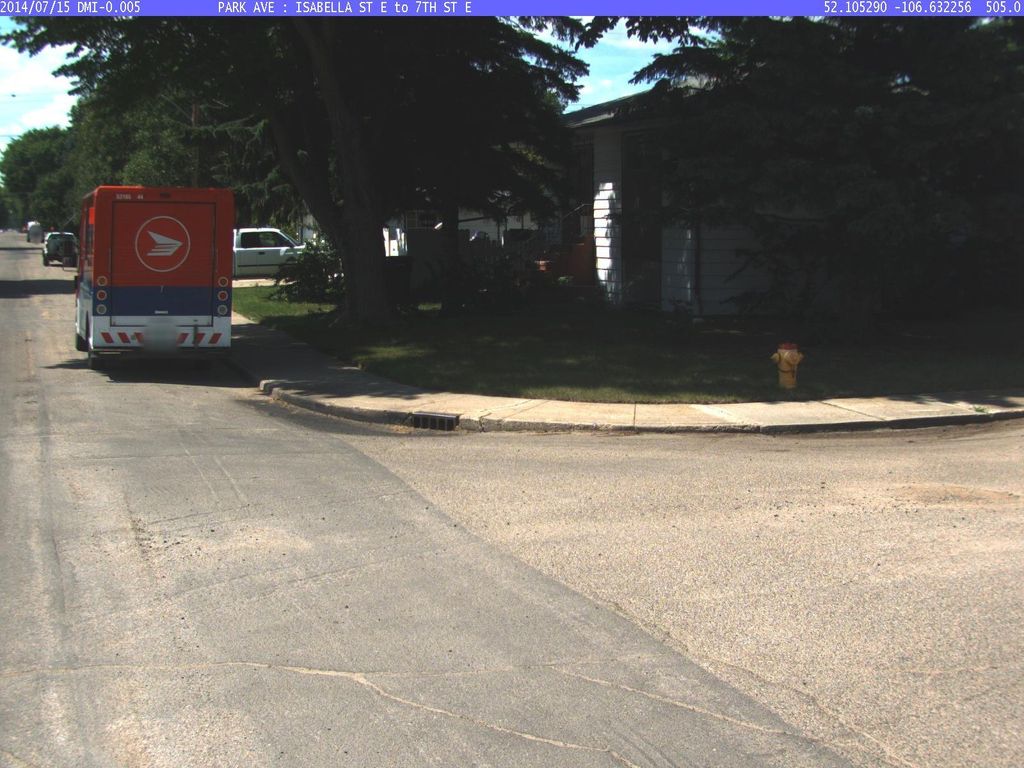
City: saskatoon